Question: I have a problem as shown in the picture

My procedure of adding is as follows:
JFrame -> View Panel -> JTabbedPane -> JPanel (My Canvas)
I draw my drawings inside paintComponent, and calls revalidate() at the very end. Help would be highly appreciated!
Edit:
paintComponent code
'''
public void paintComponent(Graphics g) {
super.paintComponent(g);
Graphics2D g2d = (Graphics2D) g;
//Obtain document size
double width = model.getWidth();
double height = model.getHeight();
canvasBounds = new Rectangle2D.Double(0, 0, width, height);
g2d.setColor(Color.WHITE);
g2d.fill(canvasBounds);
Dimension size = new Dimension();
size.setSize(canvasBounds.getWidth() * zoomFactor, canvasBounds.getHeight() * zoomFactor);
this.setPreferredSize(size);
g2d.setClip(canvasBounds);
List<DrawableShape> svgShapes = model.getDrawableShapes();
for(DrawableShape shape : shapeList) {
shape.draw(g2d);
}
revalidate();
}
'''
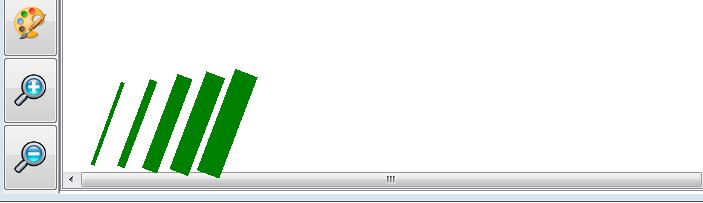
Answer: My issue was solved. I had to compare the clipping on my canvasBounds with the g2d.getClipBounds(). Since my canvasBounds clip was much bigger than what was g2d given, it drew at the scroll bar.
Thank you your help!